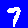
Digit: 7